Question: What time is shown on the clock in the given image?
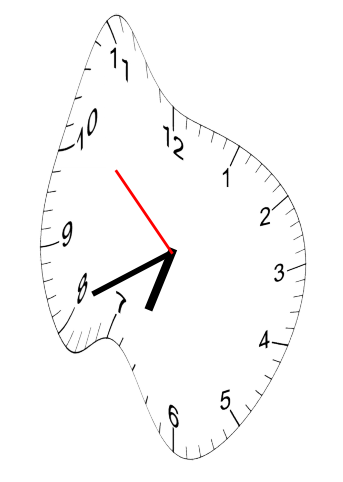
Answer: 06:40:52